Field crop: maize
Growth stage: 2
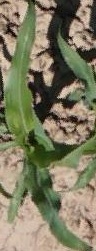
Species: maize